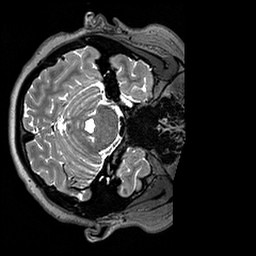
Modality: T2w
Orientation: axial
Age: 32
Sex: female
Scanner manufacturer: siemens
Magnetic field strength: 3 T
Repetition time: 3.2 s
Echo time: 0.408 s